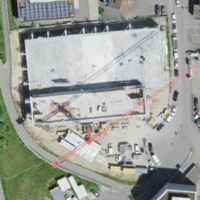
EUNIS habitat code: 54
Species observed at this site:
Mantis religiosa